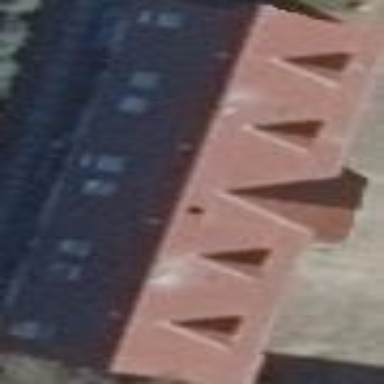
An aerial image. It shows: Residential building with gabled roof made of red roof tiles. The building is colored white.